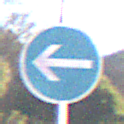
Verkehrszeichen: VorgeschriebeneFahrtrichtungHierLinks
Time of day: SunriseSunset
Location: Outdoor (Nature)
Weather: Clear
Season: NotSpecified
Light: Natural